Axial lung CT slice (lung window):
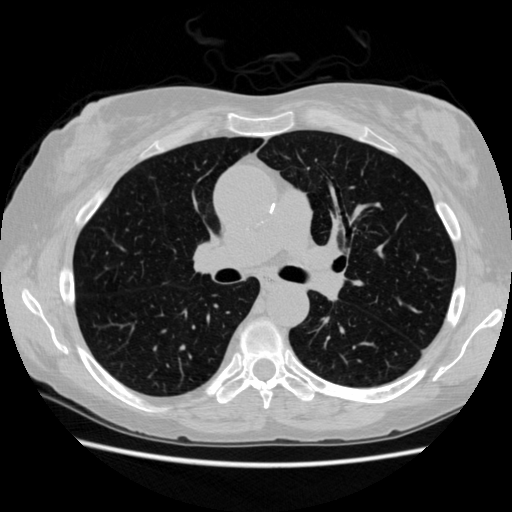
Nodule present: no